Field crop: maize
Growth stage: 2
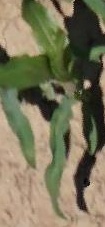
Species: maize